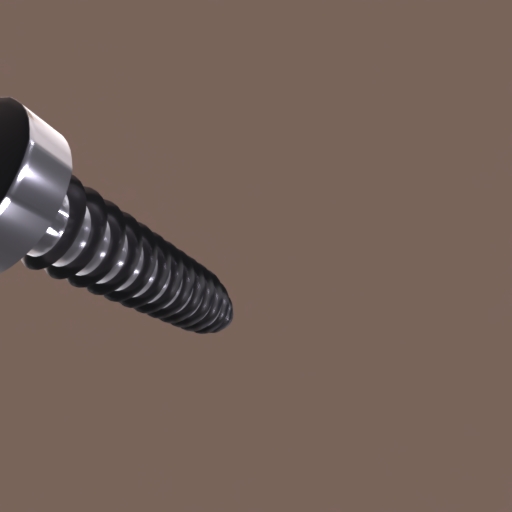
Label: screw